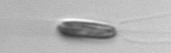
Label: Chrysochromulina